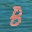
Label: 8